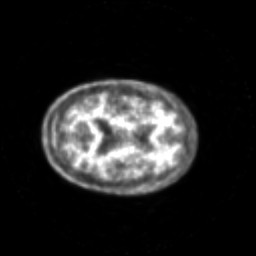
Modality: PET
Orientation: axial
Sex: female
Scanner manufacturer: siemens